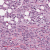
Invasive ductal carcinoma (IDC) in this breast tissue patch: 1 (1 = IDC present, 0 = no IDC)